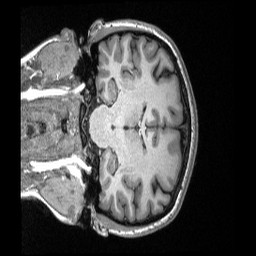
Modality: T1w
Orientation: coronal
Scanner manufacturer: siemens
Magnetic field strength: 3 T
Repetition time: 2.3 s
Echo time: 0.00308 s